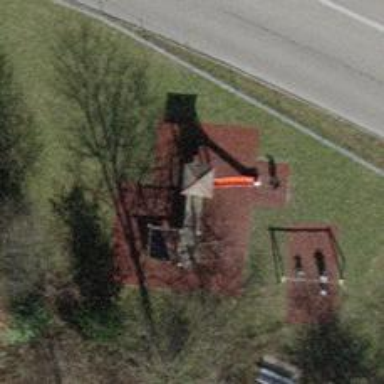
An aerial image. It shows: Playground with various play structures.